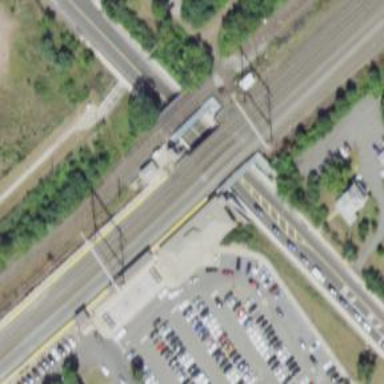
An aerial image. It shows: Railway bridge with electrified contact lines.